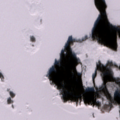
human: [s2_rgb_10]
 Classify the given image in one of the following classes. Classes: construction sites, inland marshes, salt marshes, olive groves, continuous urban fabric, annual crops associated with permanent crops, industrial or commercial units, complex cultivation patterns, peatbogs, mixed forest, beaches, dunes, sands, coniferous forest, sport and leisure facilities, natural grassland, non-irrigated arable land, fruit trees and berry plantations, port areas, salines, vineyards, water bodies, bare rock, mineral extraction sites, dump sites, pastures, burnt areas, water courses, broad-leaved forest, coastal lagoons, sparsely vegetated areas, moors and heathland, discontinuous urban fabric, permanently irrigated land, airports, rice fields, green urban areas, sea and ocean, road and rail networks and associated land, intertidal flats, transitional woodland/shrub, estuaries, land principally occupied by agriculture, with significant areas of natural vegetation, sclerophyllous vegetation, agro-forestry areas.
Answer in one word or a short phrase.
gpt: coniferous forest, mixed forest, sea and ocean